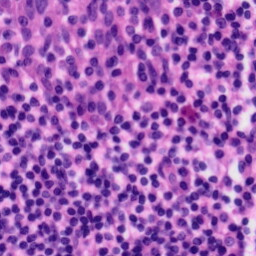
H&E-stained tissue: Tonsil